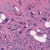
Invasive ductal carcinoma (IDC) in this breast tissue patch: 1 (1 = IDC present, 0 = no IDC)